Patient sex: M
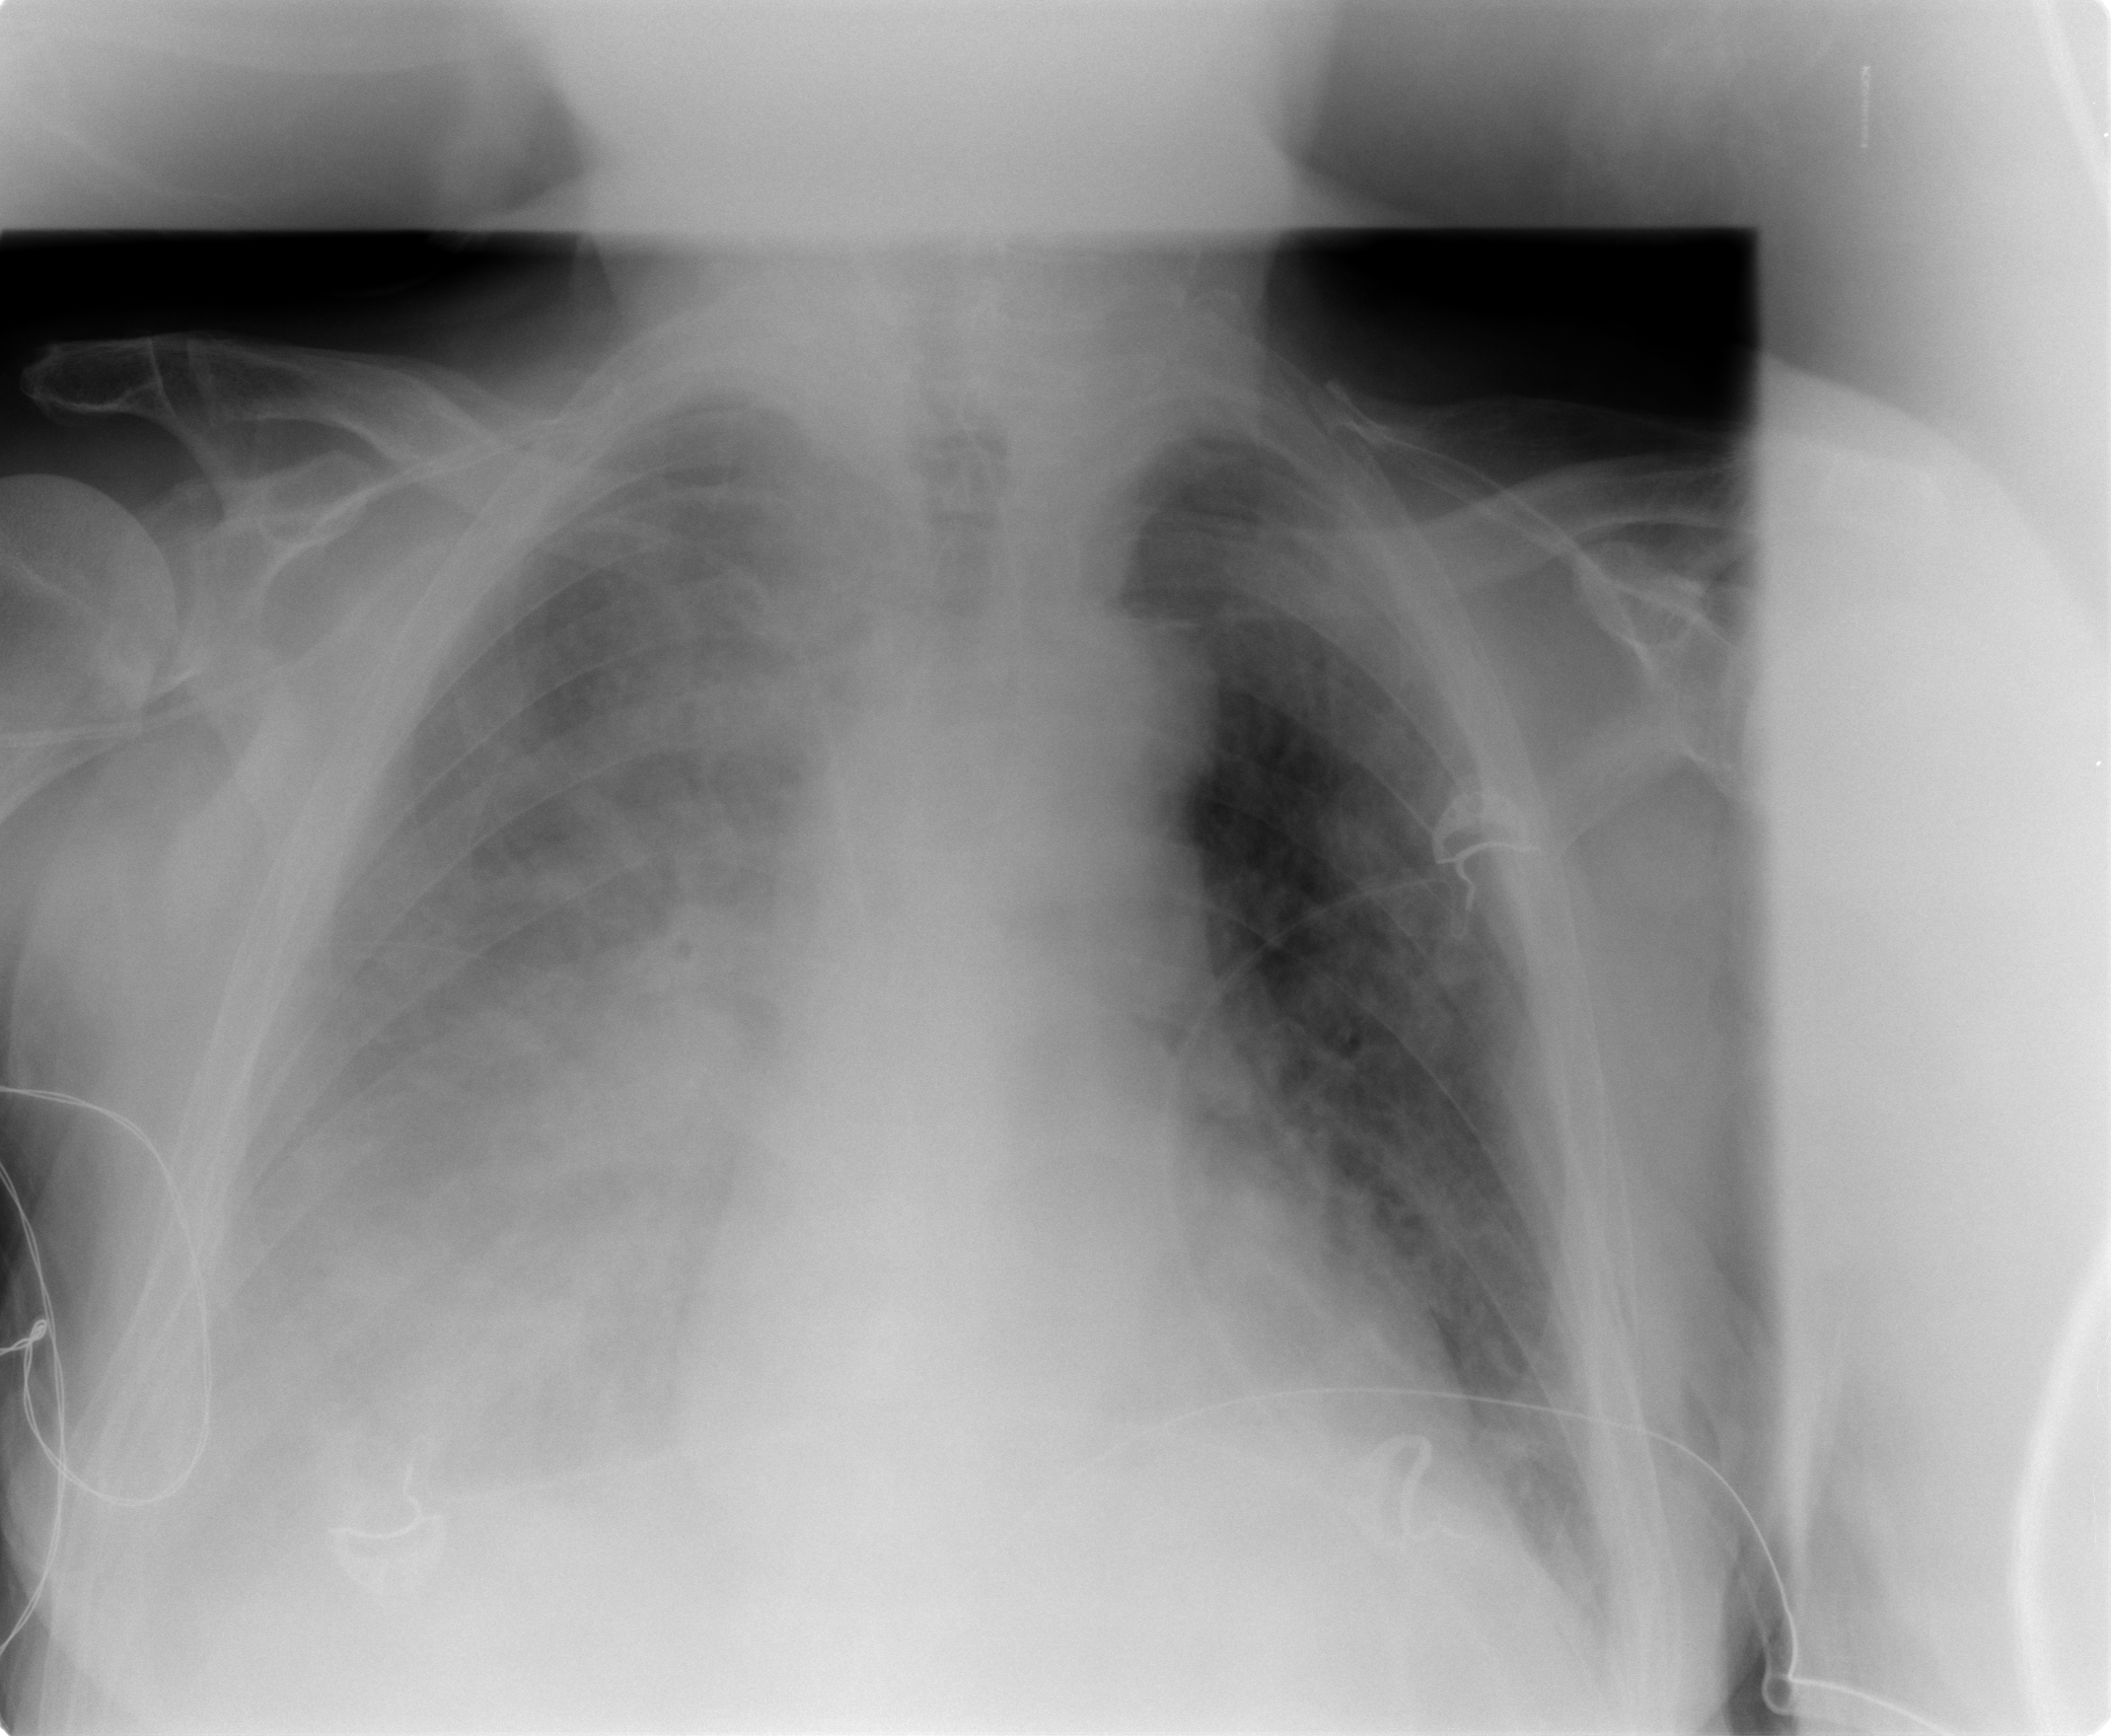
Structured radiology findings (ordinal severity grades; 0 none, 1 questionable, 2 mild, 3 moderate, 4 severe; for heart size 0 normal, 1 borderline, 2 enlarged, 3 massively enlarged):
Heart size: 1
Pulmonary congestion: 3
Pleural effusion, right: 3
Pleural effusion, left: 0
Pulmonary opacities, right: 3
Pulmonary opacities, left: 2
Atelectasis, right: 3
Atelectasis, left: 3